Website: ulta-beauty
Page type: account-selection
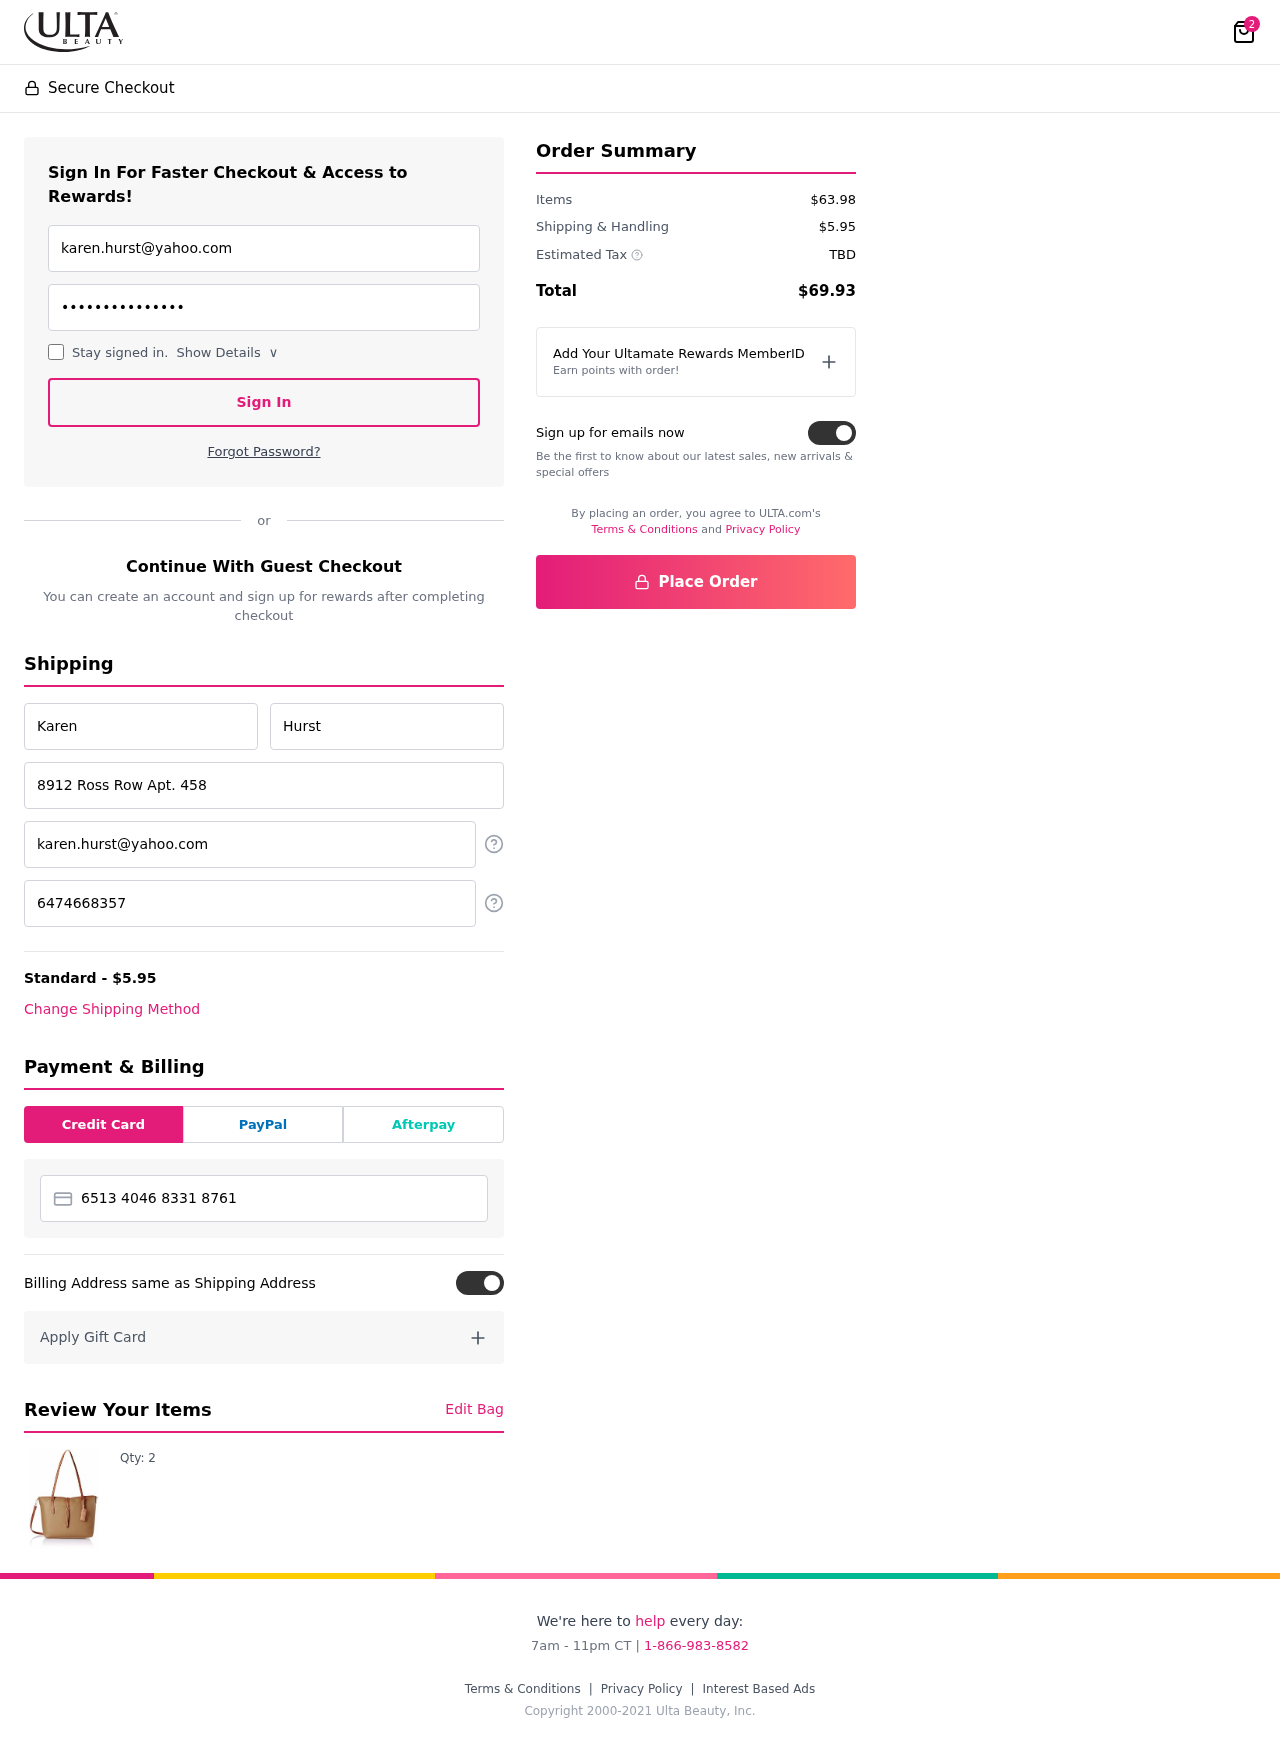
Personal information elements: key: PII_CARD_NUMBER
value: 6513 4046 8331 8761
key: PII_EMAIL
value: karen.hurst@yahoo.com
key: PII_EMAIL2
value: karen.hurst@yahoo.com
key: PII_FIRSTNAME
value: Karen
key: PII_LASTNAME
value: Hurst
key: PII_PHONE
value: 6474668357
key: PII_STREET
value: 8912 Ross Row Apt. 458
Product elements: key: PRODUCT1_QUANTITY
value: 2
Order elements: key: ORDER_NUM_ITEMS
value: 2
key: ORDER_SHIPPING_COST
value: $5.95
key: ORDER_SUBTOTAL
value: $63.98
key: ORDER_TAX
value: TBD
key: ORDER_TOTAL
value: $69.93